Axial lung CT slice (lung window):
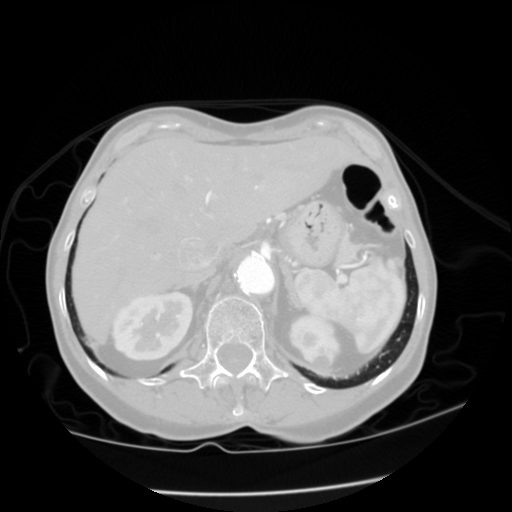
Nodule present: no